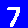
Digit: 7